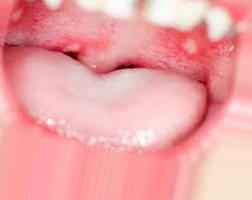
Condition: Mouth Ulcer